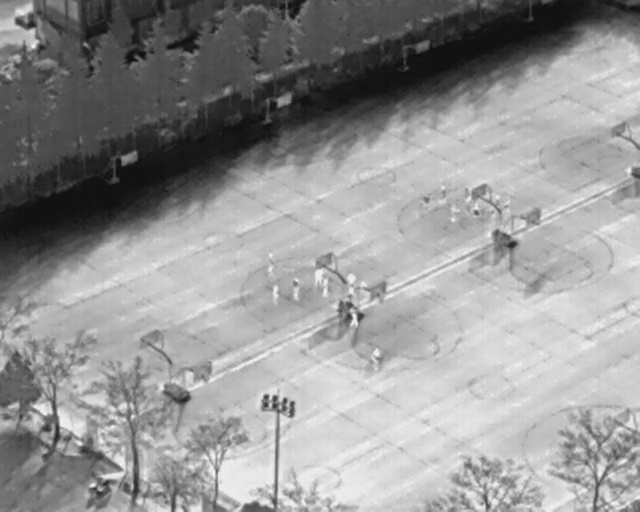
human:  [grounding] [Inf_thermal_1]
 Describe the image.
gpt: In the satellite image, there is  <ref>8 medium person </ref> <box>[[44, 55, 48, 57, 2], [41, 56, 44, 58, 2], [40, 50, 44, 52, 2], [56, 68, 60, 70, 2], [53, 61, 57, 62, 2], [47, 53, 51, 55, 2], [53, 54, 56, 56, 2], [65, 38, 68, 40, 2]]</box> located at center,  <ref>2 small person </ref> <box>[[49, 55, 52, 56, 2], [67, 37, 71, 38, 2]]</box> located at center,  <ref>2 medium person </ref> <box>[[69, 40, 72, 42, 2], [70, 37, 75, 39, 2]]</box> located at right,  <ref>3 small person </ref> <box>[[77, 39, 80, 40, 2], [73, 40, 75, 42, 2], [75, 40, 78, 42, 2]]</box> located at right.